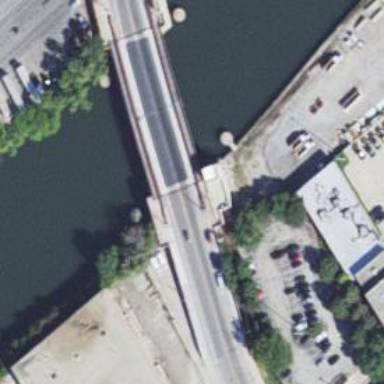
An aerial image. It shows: Bascule movable bridge on footway.